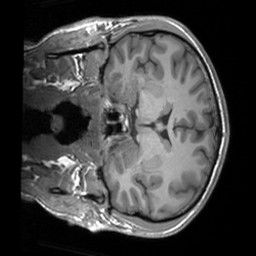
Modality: T1w
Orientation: coronal
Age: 23
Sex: male
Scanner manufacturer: siemens
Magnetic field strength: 3 T
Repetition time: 1.9 s
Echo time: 0.00226 s